Question: Core data is not a database and so I am getting confused as to how to create, manage or even implement Lookup tables in core data.
Here is a specific example that relates to my project.
> Staff (1) -> (Many) Talents (1)
The 'talents' table consists of:
> TalentSkillName (String)TalentSkillLevel (int)
But I do not want to keep entering the 'TalentSkillName', so I want to put this information into another, separate table/entity.
But as Core Data is not really a database, I'm getting confused as to what the relationships should look like, or even if Lookup tables should even be stored in core data.
One solution I'm thinking of is to use a PLIST of all the TalentSkillNames and then in the Talents entity simply have a numeric value which points to the PLIST version.
Thanks.
I've added a diagram which I believe is what you're meant to do, but I am unsure if this is correct.

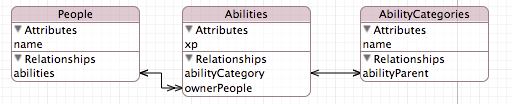
Answer: I'd suggest that you have a third entity, 'Skill'. This can have a one to many relationship with 'Talent', which then just has the level as an attribute.
Effectively, this means you are modelling a many-to-many relationship between 'Staff' and 'Talent' through the 'Skill' entity. Logically, that seems to fit with the situation you're describing.